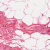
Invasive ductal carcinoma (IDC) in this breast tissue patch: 0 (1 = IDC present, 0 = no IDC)